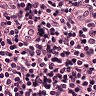
Metastatic tissue present: no